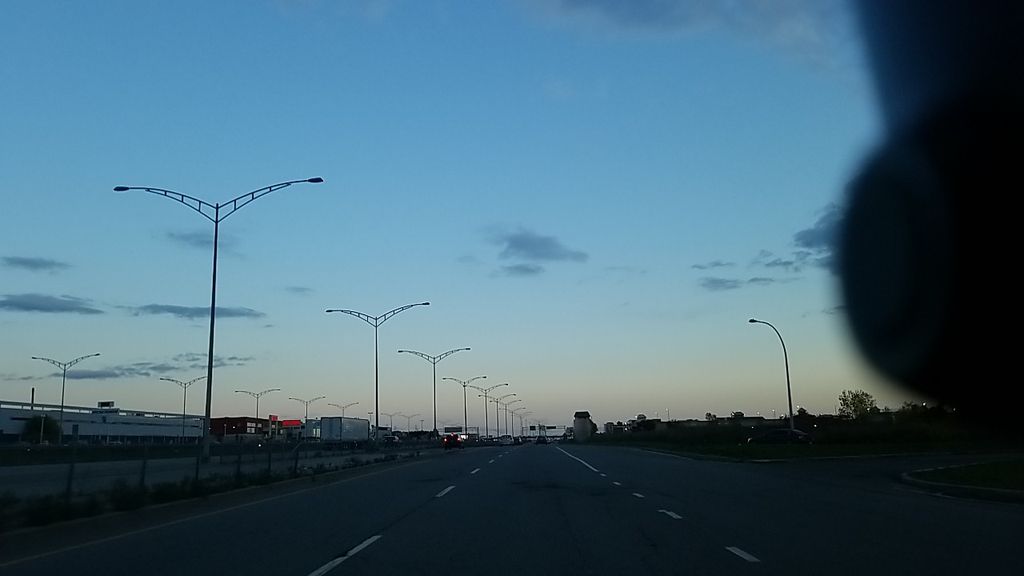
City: montreal